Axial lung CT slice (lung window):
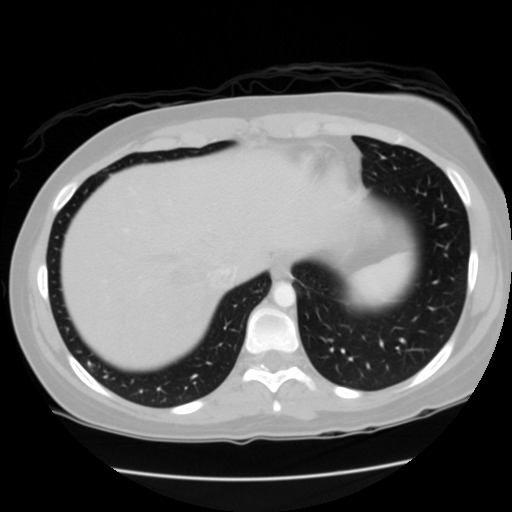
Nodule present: no